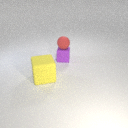
small purple rubber cube to the right of large yellow rubber cube